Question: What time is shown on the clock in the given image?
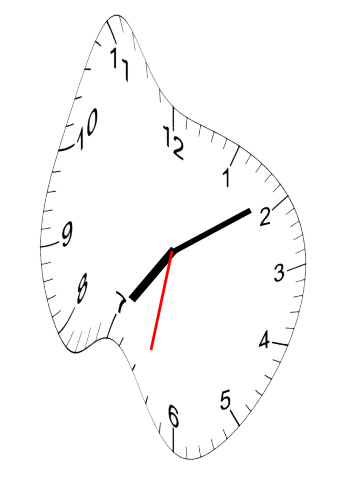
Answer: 07:09:32